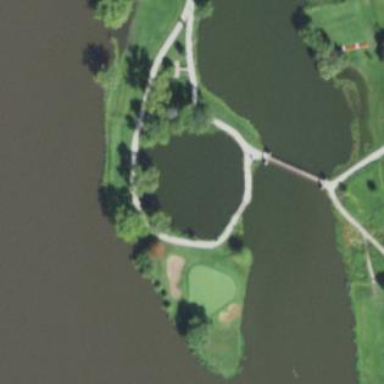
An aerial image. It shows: Cove with water hazard in golf course bay.